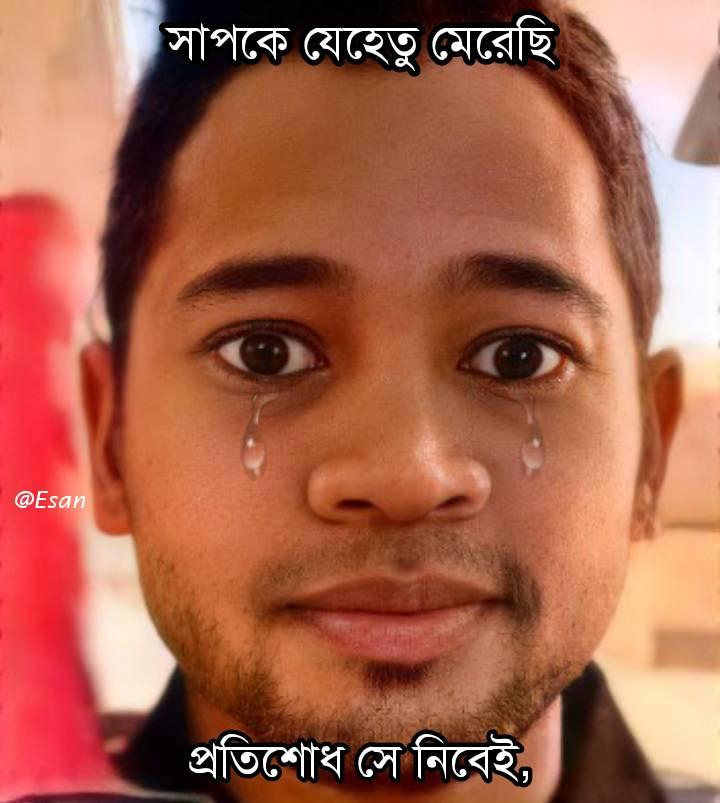
Caption: সাপকে যেহেতু মেরেছি    প্রতিশোধ সে নিবেই,
Label: hate